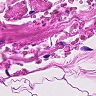
Metastatic tissue present: no